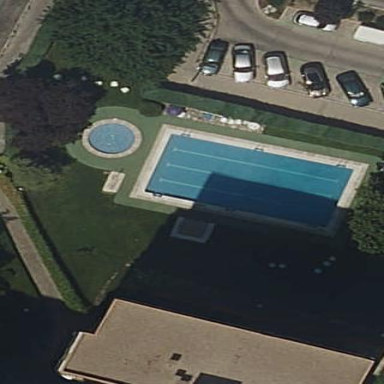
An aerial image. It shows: Swimming pool located in leisure land.